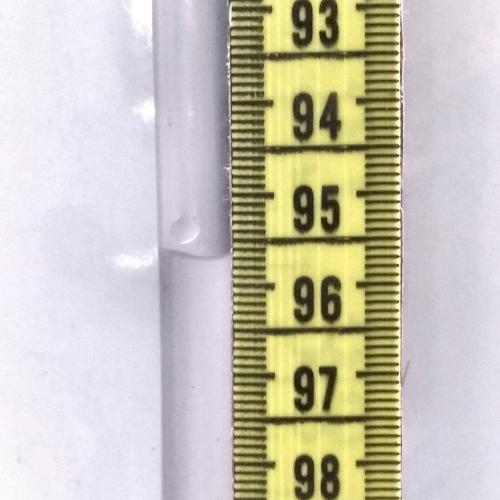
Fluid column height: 95.7 cm